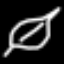
Label: leaf